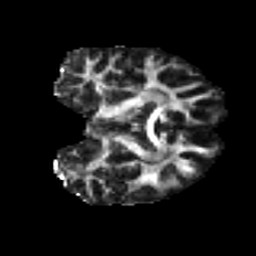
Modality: FA
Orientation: coronal
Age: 31
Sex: male
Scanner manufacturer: ge
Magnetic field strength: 3 T
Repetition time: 7.8 s
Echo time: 0.0606 s